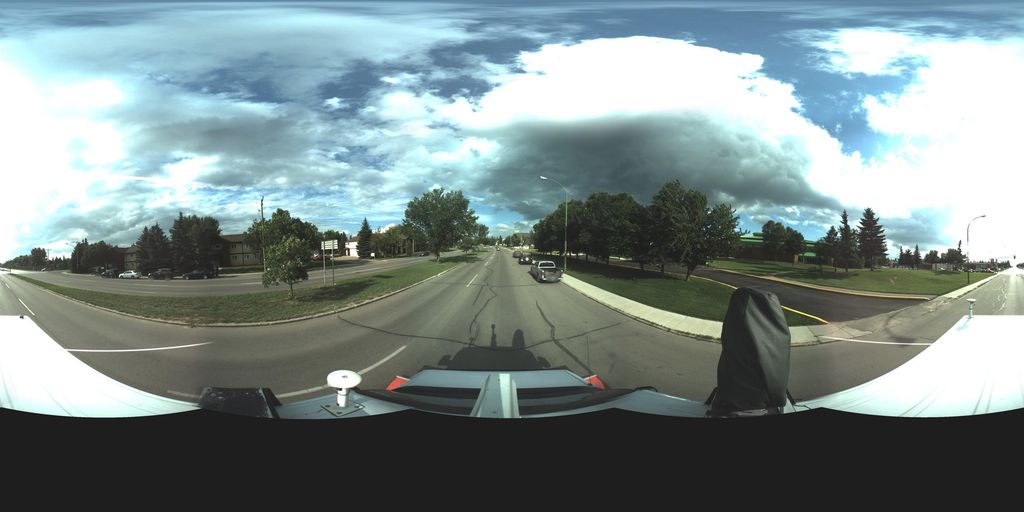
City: saskatoon